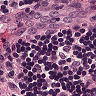
Metastatic tissue present: no